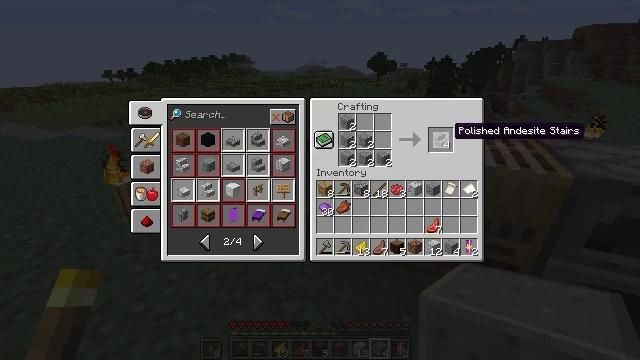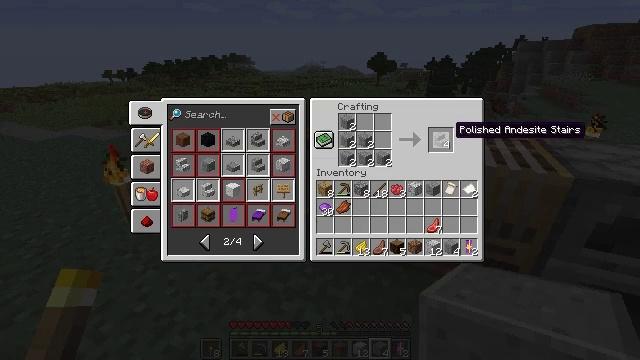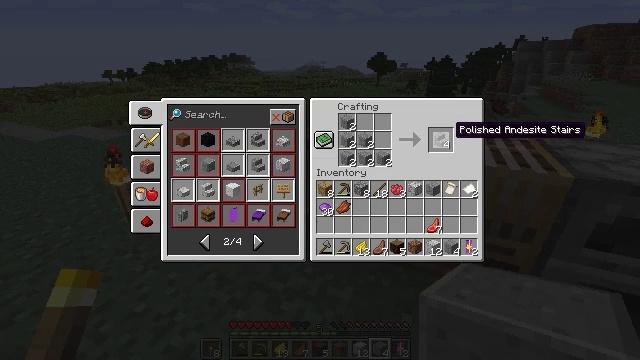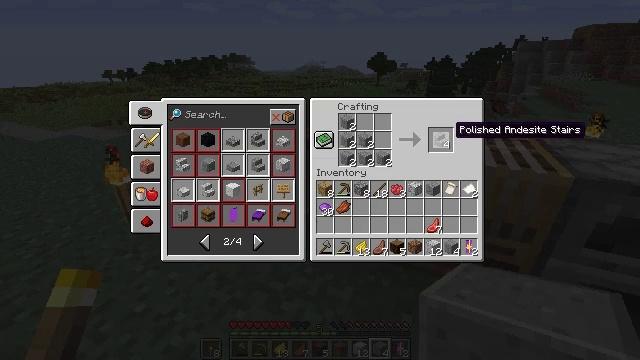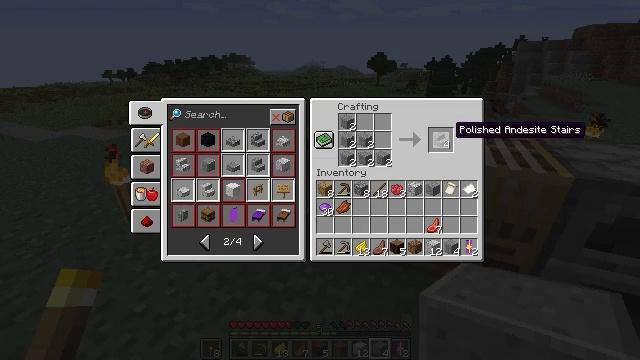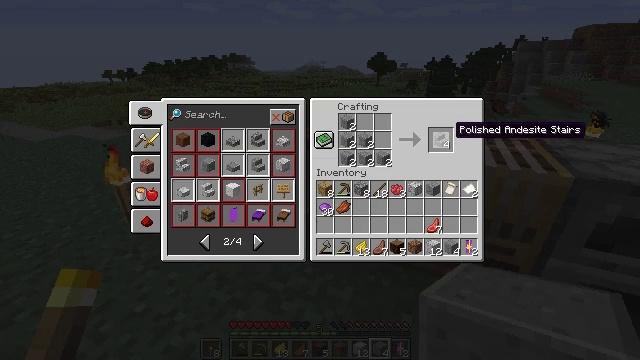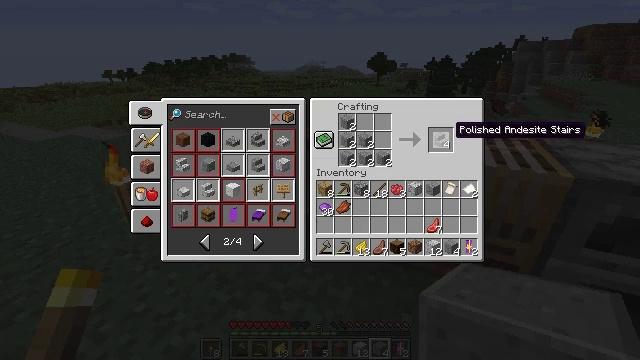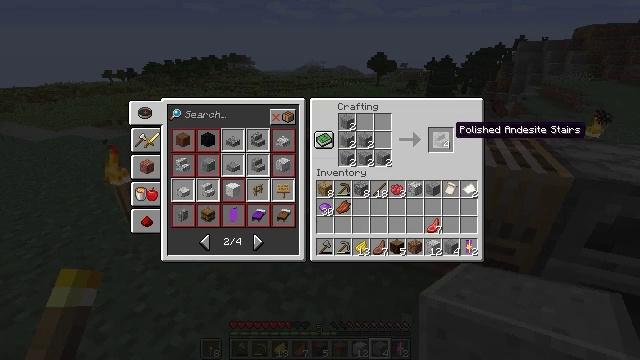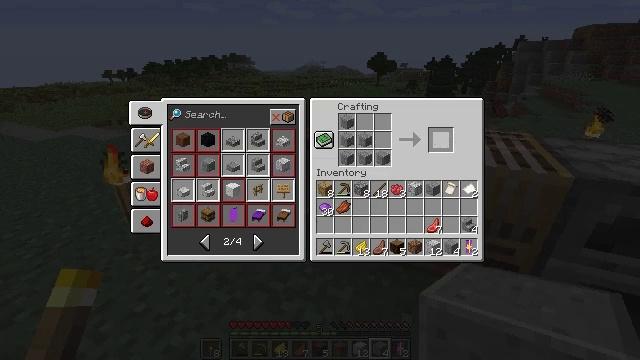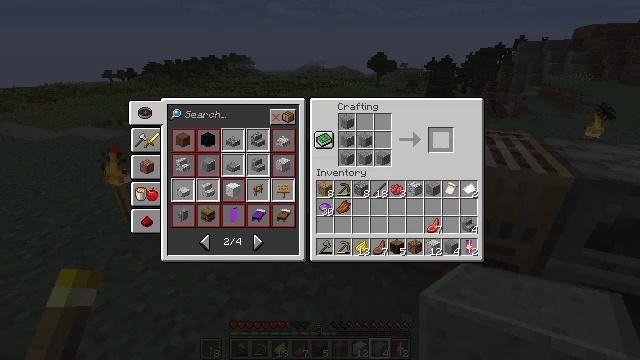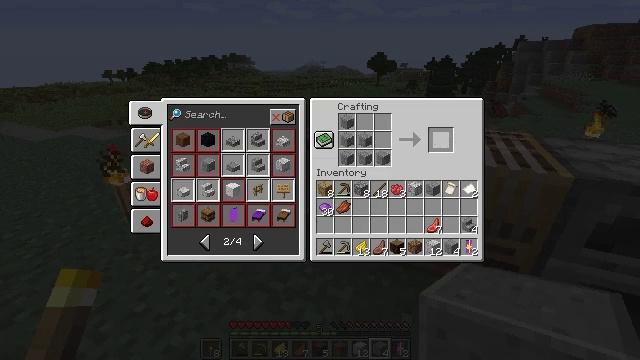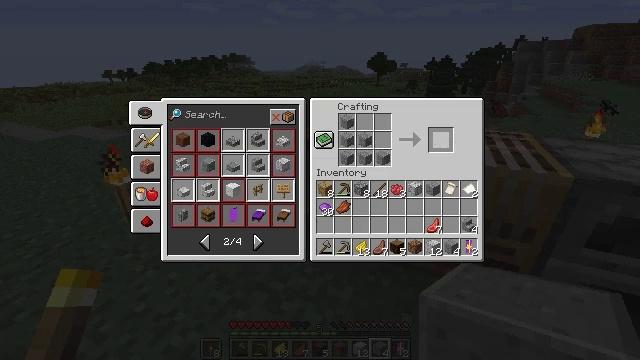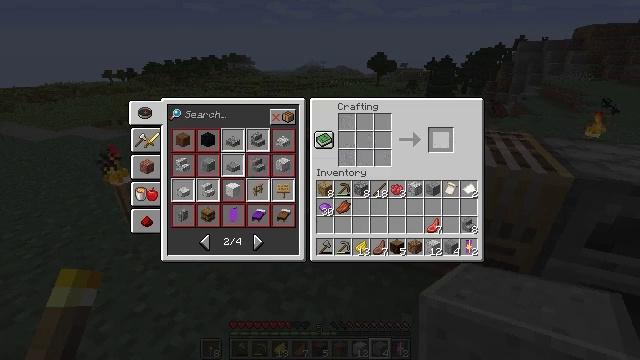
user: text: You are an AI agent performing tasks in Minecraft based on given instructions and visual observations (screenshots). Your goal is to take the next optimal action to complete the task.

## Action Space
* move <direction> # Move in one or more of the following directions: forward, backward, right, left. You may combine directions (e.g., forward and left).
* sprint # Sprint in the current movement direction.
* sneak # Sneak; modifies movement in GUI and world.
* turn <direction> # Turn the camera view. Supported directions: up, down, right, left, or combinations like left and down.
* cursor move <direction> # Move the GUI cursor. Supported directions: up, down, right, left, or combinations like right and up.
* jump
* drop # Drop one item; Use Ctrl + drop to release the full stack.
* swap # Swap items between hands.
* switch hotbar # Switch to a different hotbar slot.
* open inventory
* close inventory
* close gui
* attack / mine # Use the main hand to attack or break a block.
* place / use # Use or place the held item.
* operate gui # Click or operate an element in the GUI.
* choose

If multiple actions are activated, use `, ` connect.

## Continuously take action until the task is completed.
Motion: motion action
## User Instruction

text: Use polished andesite blocks to craft polished andesite stairs.
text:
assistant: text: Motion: no_op
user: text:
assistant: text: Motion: no_op
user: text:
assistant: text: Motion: no_op
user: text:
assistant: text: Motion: no_op
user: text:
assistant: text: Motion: sneak
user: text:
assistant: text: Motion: sneak
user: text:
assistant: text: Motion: sneak
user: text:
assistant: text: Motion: sneak, operate gui
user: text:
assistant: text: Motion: sneak, operate gui
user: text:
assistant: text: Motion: sneak, operate gui
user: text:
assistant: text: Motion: sneak
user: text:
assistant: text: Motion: sneak
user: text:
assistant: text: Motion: sneak